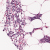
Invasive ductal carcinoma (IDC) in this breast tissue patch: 1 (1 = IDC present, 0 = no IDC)